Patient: sex M, age 78
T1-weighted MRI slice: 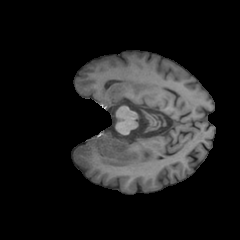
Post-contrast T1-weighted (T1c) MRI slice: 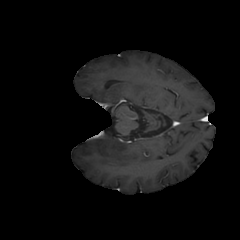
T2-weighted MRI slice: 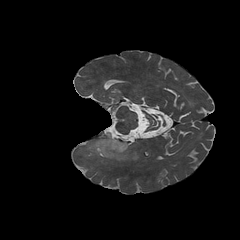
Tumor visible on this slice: yes
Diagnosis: Astrocytoma, IDH-wildtype
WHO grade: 3